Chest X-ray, AP view. Patient: 44 years old, sex M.
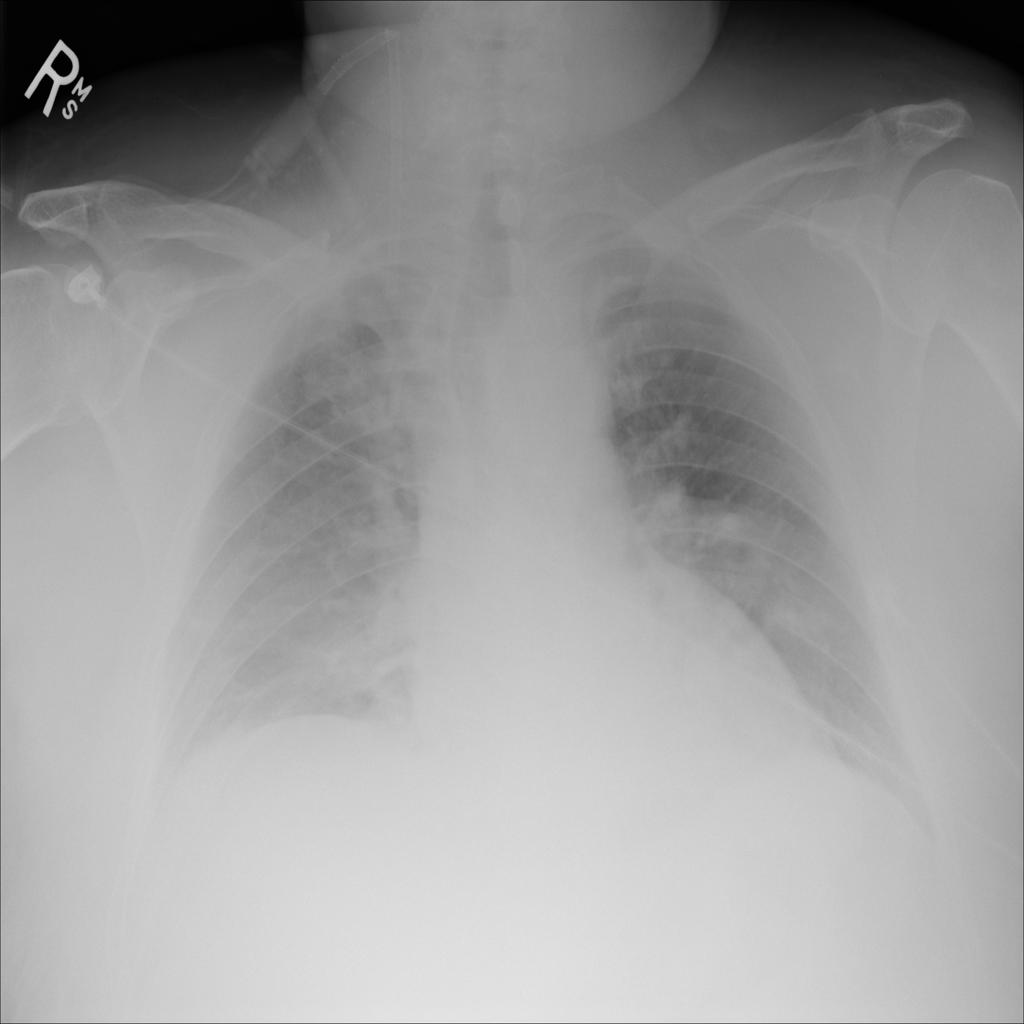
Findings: No Finding